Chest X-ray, PA view. Patient: 81 years old, sex M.
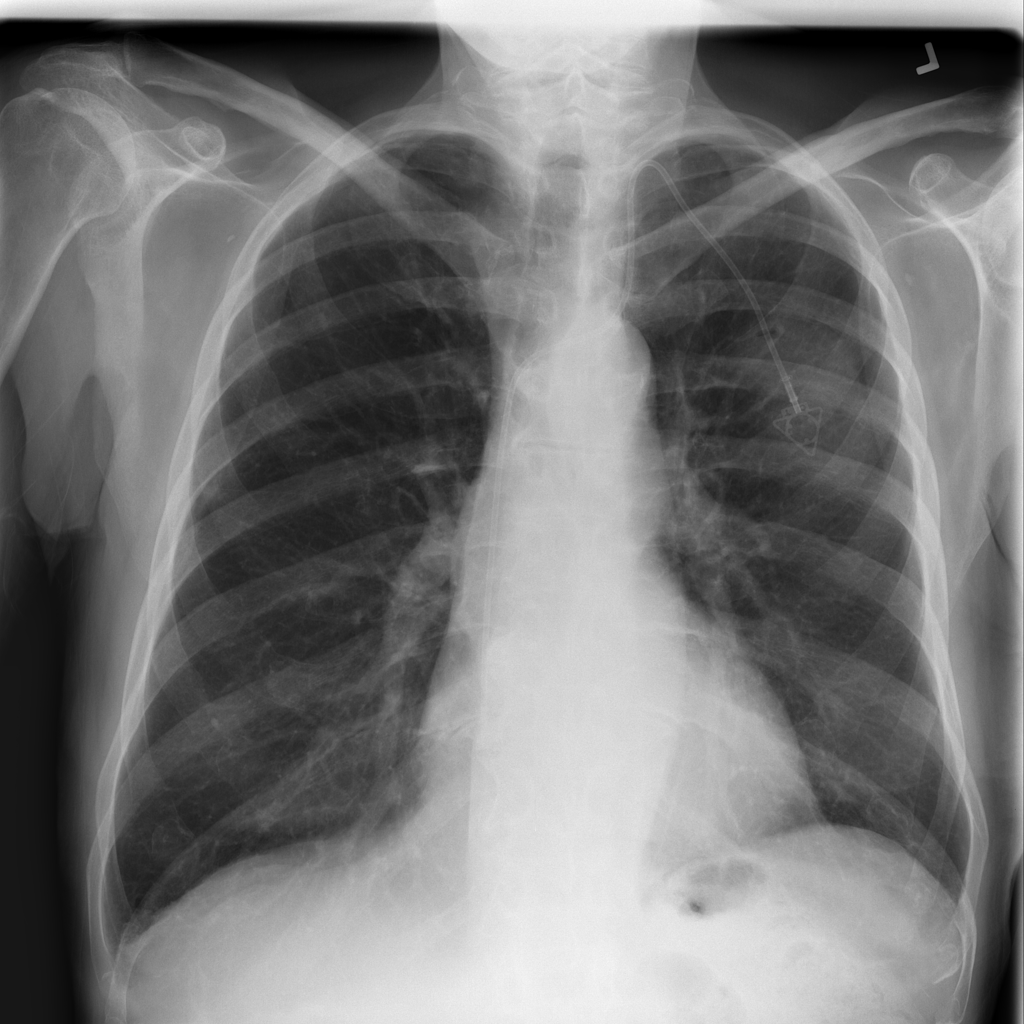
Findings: No Finding